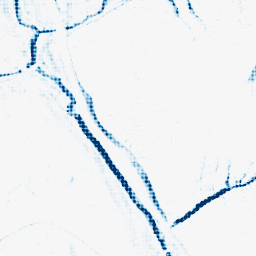
Category: morphological
Decomposition family: morphological_ellipse
Decomposition parameters: operation: closing
width: 5
height: 10
Upsampling method: sinc_blackman
Upsampling parameters: scale: 4
kernel_size: 4
Upsampling scale: 4